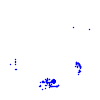
Particle: kaon